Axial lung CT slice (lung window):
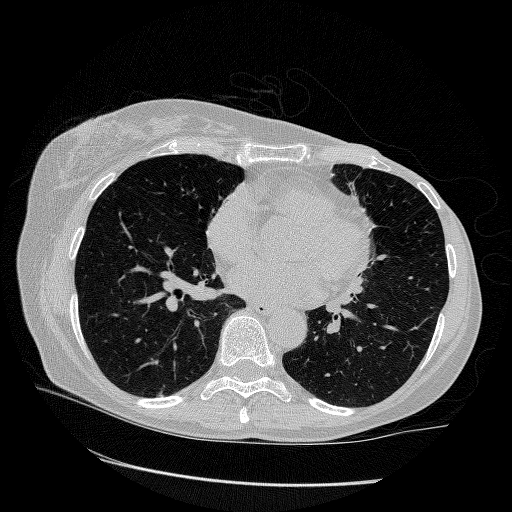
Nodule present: yes
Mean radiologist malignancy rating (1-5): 2.667